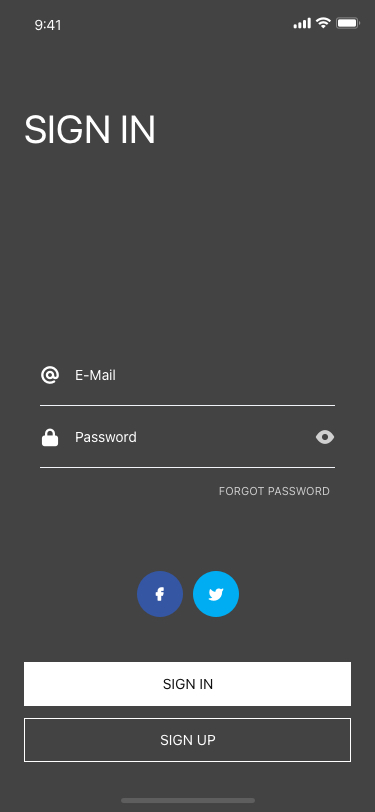
Text in this UI design:
FORGOT PASSWORD

Password

E-Mail

9:41
SIGN IN
SIGN UP
SIGN IN